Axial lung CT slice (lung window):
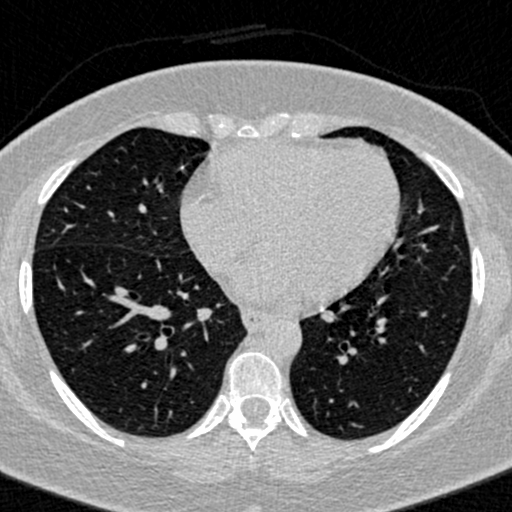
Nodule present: no